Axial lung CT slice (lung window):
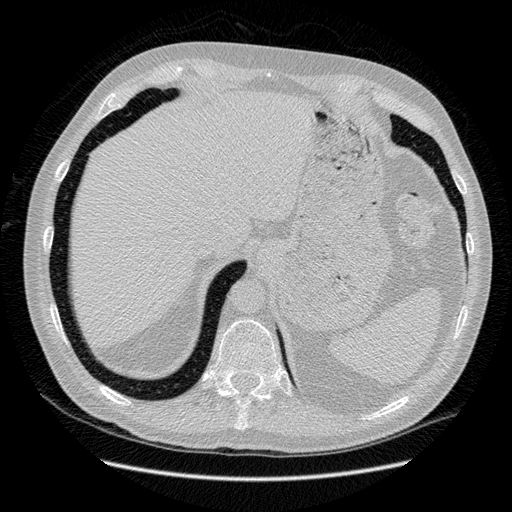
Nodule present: no